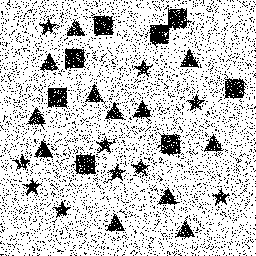
Squares: 8
Triangles: 12
Stars: 10
Total shapes: 30